Question: I am trying to do Sqlite database connectivity in Windows Phone Application and after adding necessary dll's and NuGet packages I was getting error as "The type 'ResourceDictionary' is inside a ResourceDictionary and does not exist in the current context". Have I done any mistake?

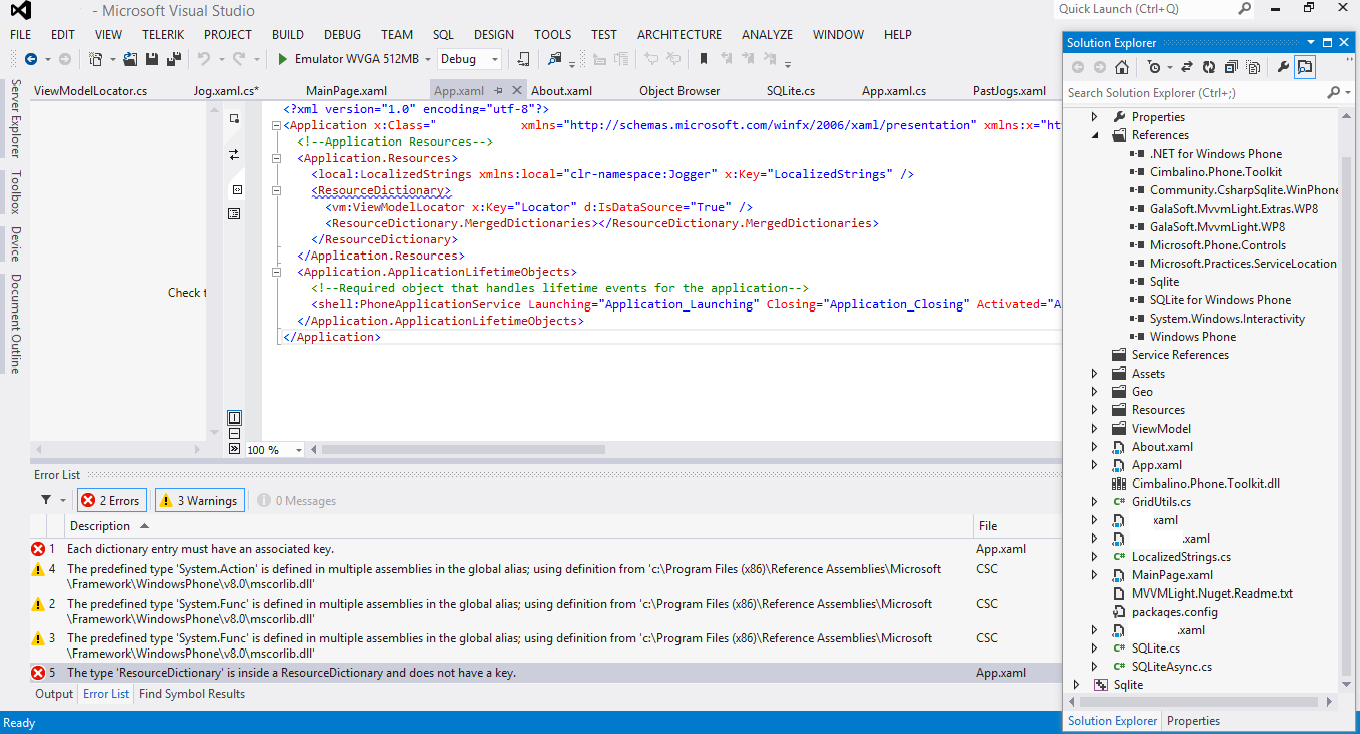
Answer: You need to set a key name for the dictionary
'''
<ResourceDictionary x:Key="myKey">
'''
Move everything to within your MergedDictionary.
'''
<ResourceDictionary x:Key="myKey">
<ResourceDictionary.MergedDictionaries>
<ResourceDictionary>
<localization:LocalizedStrings xmlns:loca;="clr-namespace:Jogger" x:Key="LocalizedStrings" />
<vm:ViewModelLocator x:Key="Locator" d:IsDataSource="True" />
</ResourceDictionary>
</ResourceDictionary.MergedDictionaries>
</ResourceDictionary>
'''